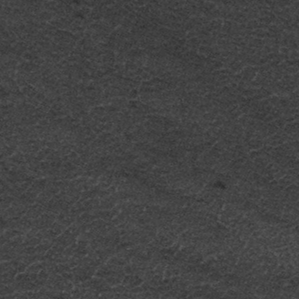
Label: frost